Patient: sex F, age 69
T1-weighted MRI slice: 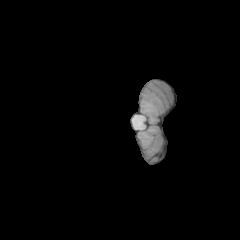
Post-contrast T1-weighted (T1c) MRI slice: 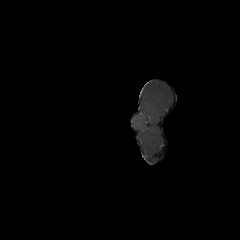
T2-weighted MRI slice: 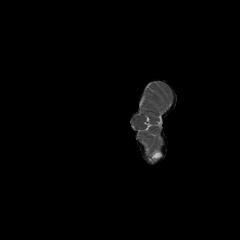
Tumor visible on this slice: no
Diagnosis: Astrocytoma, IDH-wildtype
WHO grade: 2